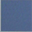
Piece: xx